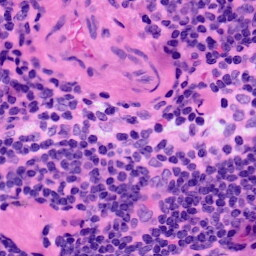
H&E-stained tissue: LymphNode